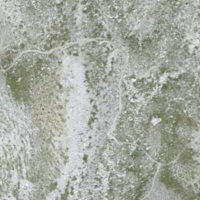
EUNIS habitat code: 48
Species observed at this site:
Gentiana clusii